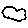
Label: cloud